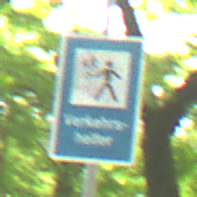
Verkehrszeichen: Verkehrshelfer
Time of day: MorningAfternoon
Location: Outdoor (RoadRail)
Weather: Clear
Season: NotSpecified
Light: Natural